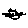
Label: cat